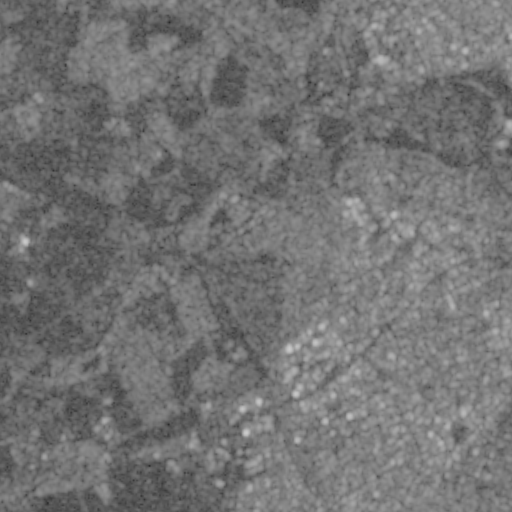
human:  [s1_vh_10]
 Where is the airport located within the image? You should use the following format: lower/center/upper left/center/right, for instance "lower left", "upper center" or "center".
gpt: The airport is located in the upper left of the image.
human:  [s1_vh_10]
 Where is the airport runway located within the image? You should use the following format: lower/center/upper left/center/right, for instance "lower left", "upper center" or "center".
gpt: The airport runway is located in the upper left of the image.
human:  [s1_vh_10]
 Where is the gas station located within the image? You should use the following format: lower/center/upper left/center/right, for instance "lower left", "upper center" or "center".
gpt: The gas station is located in the lower right of the image.
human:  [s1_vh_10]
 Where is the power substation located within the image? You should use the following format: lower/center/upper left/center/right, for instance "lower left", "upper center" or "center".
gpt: The power substation is located in the upper right of the image.
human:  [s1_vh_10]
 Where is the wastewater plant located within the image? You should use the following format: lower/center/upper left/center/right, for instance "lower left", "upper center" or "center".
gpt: The wastewater plant is located in the center of the image.
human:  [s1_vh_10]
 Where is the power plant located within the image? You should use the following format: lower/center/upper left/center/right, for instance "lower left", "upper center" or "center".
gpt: There is no power plant in the image.

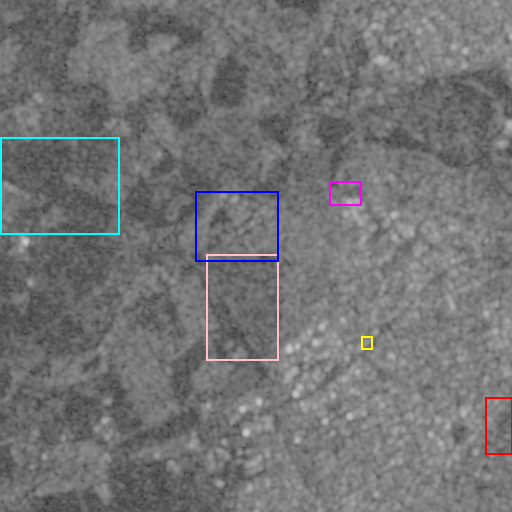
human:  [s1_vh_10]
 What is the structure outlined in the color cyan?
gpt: The structure outlined in cyan is an airport.
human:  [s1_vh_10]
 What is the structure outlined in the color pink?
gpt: The structure outlined in pink is a crop field.
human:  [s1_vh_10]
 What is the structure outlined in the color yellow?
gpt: The structure outlined in yellow is a gas station.
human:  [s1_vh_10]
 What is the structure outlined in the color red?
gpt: The structure outlined in red is a park.
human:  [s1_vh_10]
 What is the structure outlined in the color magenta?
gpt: The structure outlined in magenta is a parking lot.
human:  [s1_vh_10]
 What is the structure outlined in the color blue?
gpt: The structure outlined in blue is a wastewater plant.
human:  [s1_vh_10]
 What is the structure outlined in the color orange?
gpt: There is no orange outline.